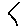
Label: hexagon